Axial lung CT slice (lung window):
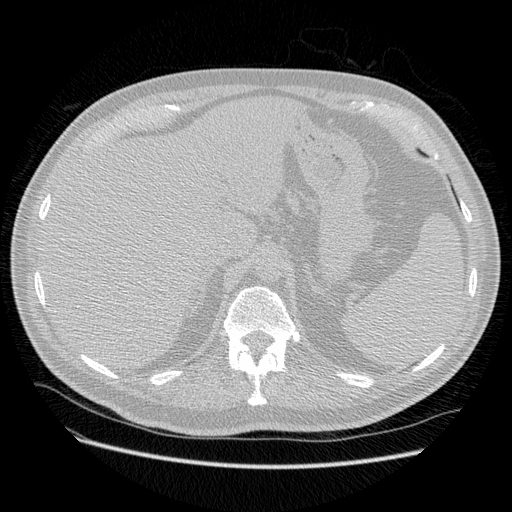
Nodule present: no